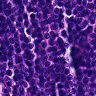
Metastatic tissue present: no